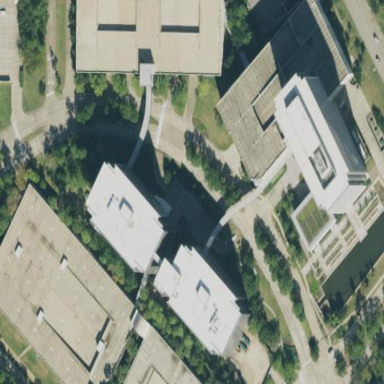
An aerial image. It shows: Office building.